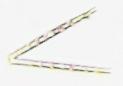
Label: Thalassionema